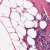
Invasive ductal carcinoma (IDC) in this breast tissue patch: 0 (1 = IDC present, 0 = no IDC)